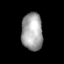
Tissue: prostate
Cell type: T cells
Senescence score: 0.3219
Nuclear area (px): 780
Mean DAPI intensity: 162.671